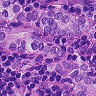
Metastatic tissue present: yes